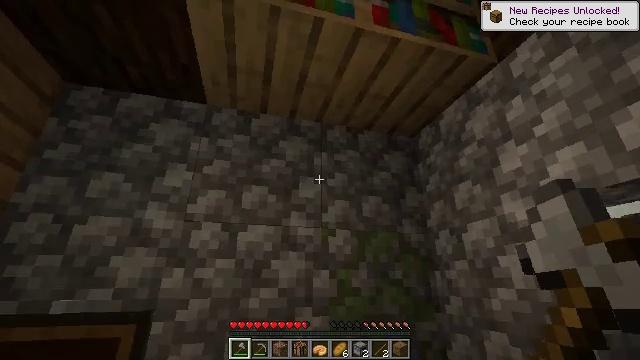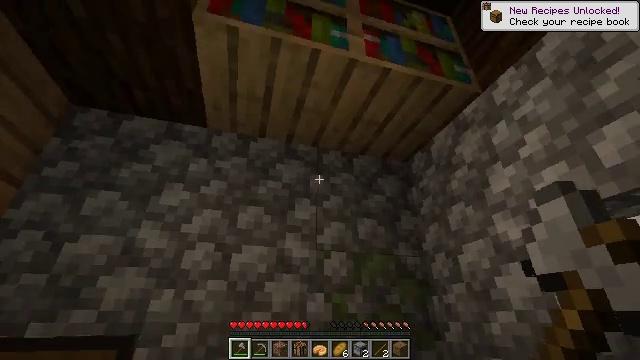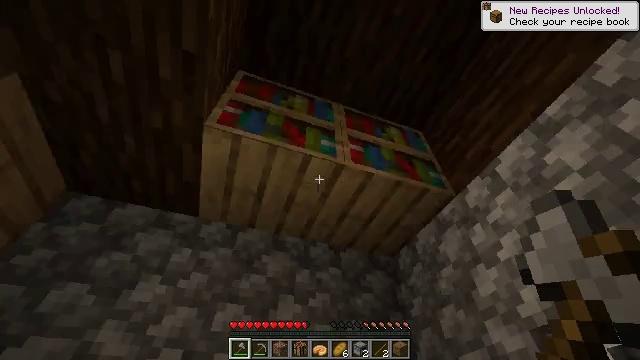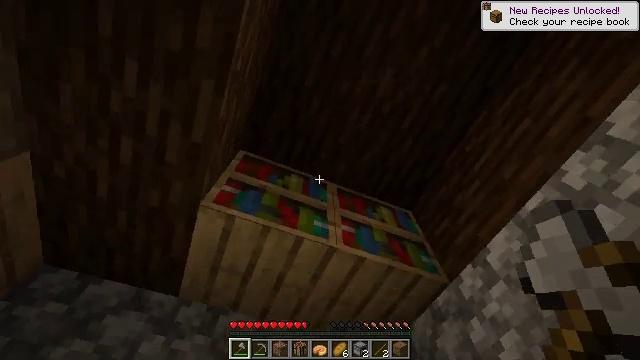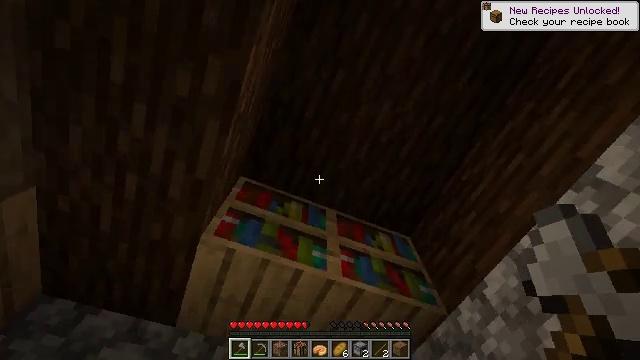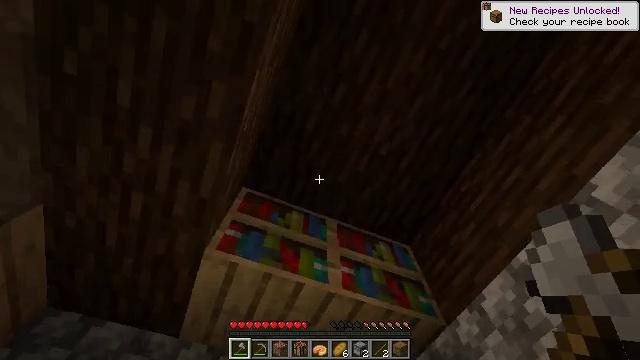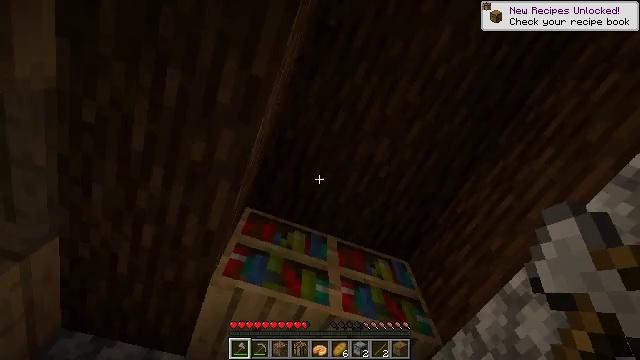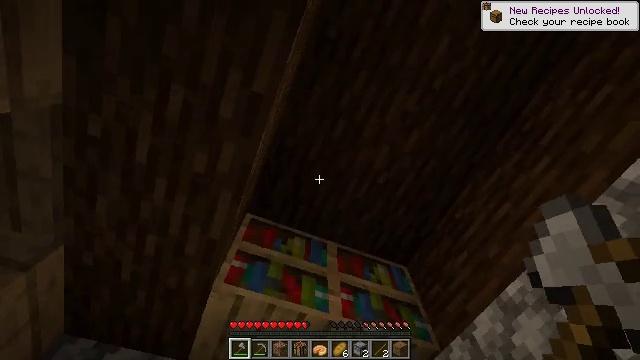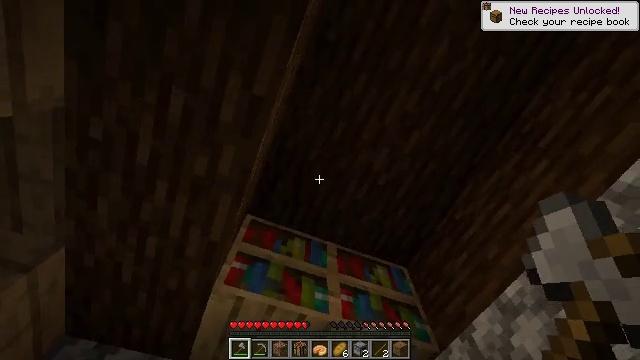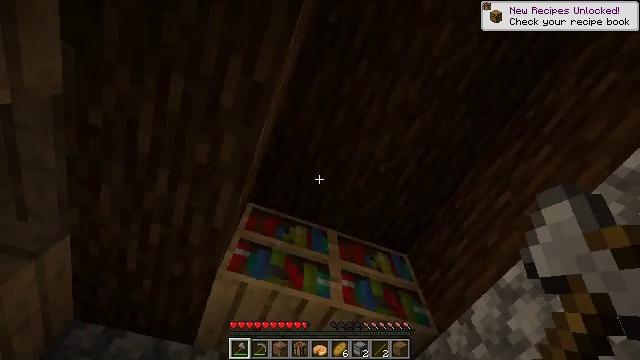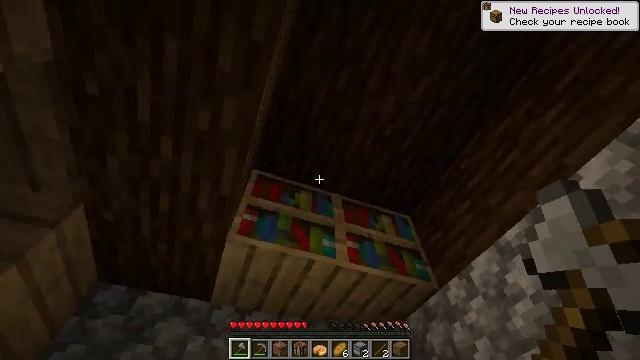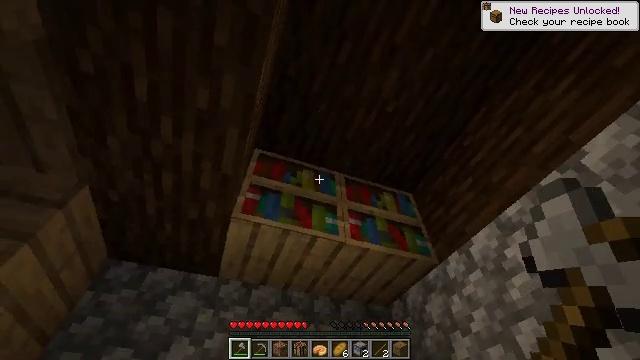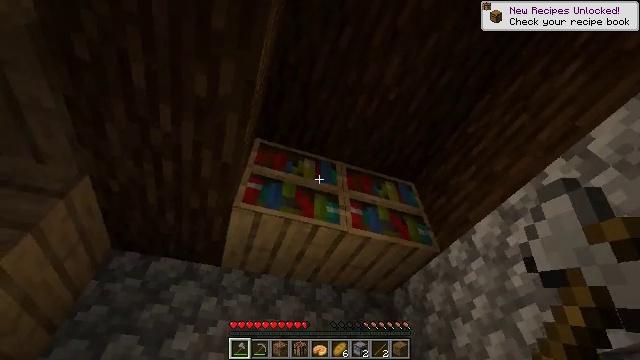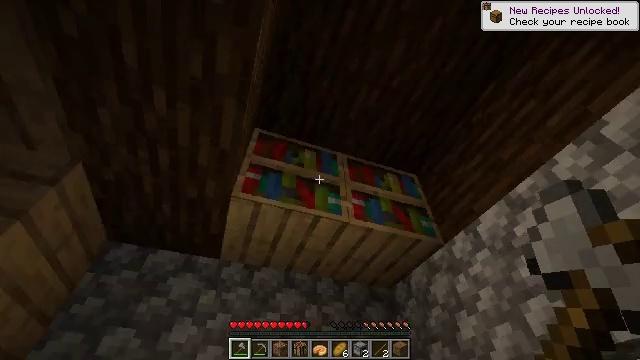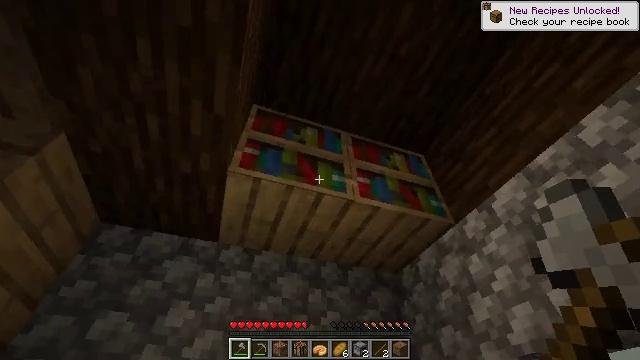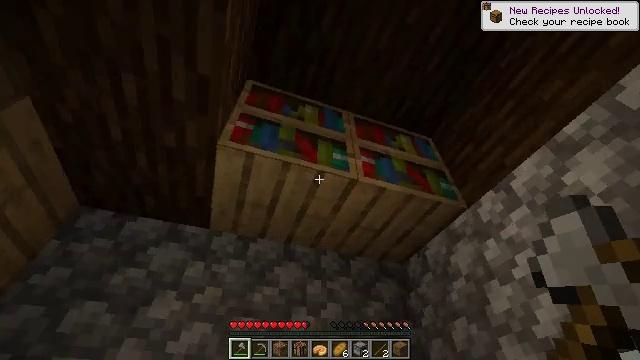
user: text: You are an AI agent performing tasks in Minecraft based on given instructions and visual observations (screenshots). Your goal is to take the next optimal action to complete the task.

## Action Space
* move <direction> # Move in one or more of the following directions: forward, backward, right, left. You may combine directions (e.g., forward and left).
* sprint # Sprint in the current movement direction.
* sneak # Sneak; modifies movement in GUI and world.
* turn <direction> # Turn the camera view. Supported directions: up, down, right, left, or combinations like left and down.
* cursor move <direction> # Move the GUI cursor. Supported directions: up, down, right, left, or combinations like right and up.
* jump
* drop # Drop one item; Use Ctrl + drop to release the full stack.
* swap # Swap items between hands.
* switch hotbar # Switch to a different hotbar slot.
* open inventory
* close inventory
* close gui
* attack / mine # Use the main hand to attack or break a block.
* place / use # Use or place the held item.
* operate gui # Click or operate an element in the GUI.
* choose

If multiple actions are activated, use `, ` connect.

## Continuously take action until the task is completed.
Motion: motion action
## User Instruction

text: Destroy the bookshelf.
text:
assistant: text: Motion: turn right and up
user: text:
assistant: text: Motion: move back, turn right and up
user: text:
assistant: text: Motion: move back, turn right and up
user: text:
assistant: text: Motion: move back, turn up
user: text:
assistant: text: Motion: move back
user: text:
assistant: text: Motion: no_op
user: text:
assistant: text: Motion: no_op
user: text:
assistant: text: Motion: no_op
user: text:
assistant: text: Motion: turn down
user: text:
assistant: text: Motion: turn left and down
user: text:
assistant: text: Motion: turn down
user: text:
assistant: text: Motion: move forward, turn down
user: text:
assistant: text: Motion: move forward
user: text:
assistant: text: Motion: move forward, turn down
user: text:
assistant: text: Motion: move forward
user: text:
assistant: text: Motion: move forward
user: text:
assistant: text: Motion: turn right and down
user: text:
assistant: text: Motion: turn right and down
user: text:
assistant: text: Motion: move left, turn right and down
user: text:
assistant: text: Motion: move left, turn right and down
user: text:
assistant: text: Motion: move left, turn right and down
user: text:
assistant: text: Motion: move left
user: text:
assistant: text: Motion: no_op
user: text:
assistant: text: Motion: turn down
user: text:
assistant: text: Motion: turn down
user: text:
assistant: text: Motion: turn down
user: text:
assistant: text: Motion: no_op
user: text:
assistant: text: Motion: turn left
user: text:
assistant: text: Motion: turn left and up
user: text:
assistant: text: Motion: turn left and up